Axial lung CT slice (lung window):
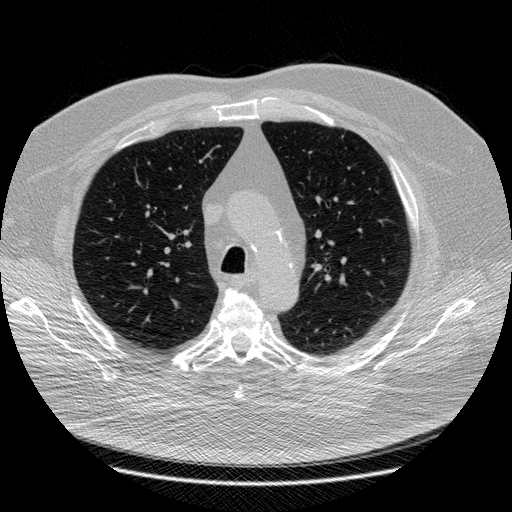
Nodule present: no